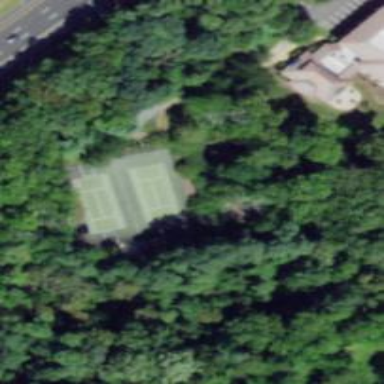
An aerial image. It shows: Tennis court on pitch designated for leisure land.